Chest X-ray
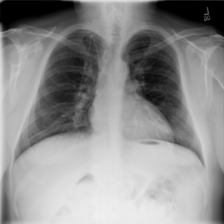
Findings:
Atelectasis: negative
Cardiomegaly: negative
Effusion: negative
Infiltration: negative
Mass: negative
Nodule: negative
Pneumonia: negative
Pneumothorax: negative
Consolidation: negative
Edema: negative
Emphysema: negative
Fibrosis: negative
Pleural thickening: negative
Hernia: negative